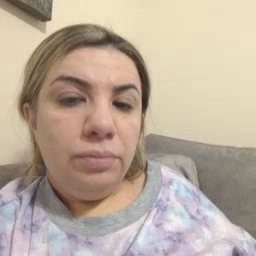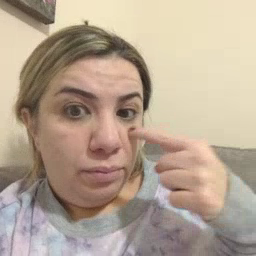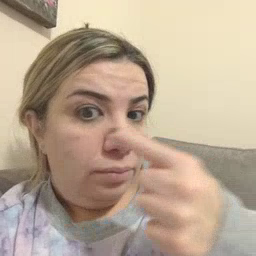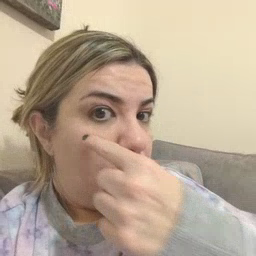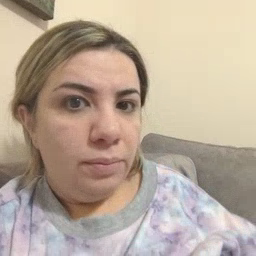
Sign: eye